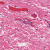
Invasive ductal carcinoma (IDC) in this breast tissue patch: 0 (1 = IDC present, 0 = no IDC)